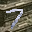
Label: 7